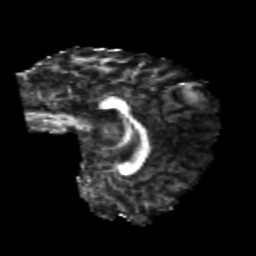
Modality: FA
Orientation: sagittal
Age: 23
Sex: female
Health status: healthy
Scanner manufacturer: philips
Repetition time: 7.386 s
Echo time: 0.08599 s